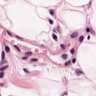
Metastatic tissue present: no